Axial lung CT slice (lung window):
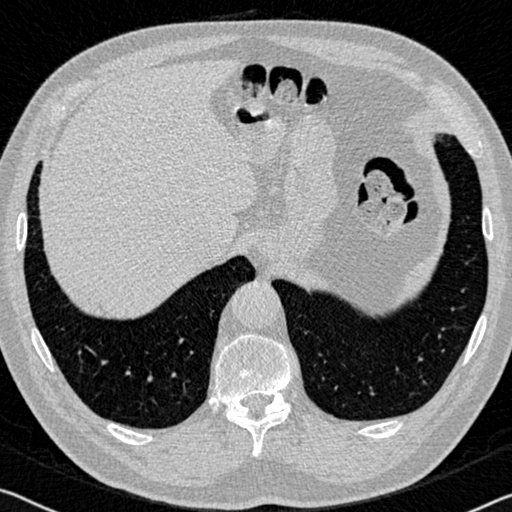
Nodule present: no